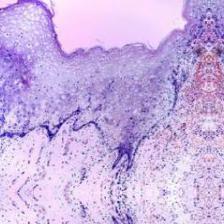
Diagnosis: Normal